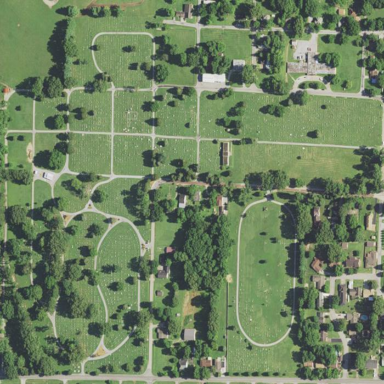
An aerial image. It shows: Cemetery.